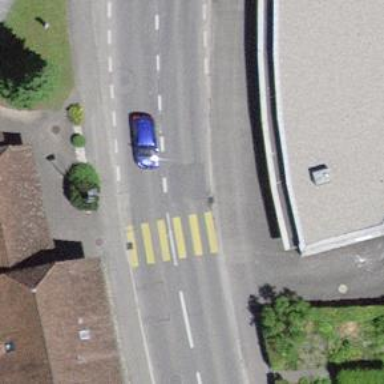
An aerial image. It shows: Uncontrolled zebra crossing on the road.